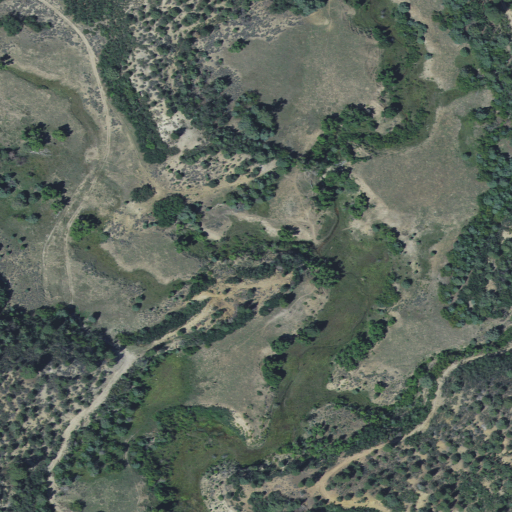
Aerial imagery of valley in Utah named Reubs Canyon containing evergreen forest, shrub, open development, and deciduous forest